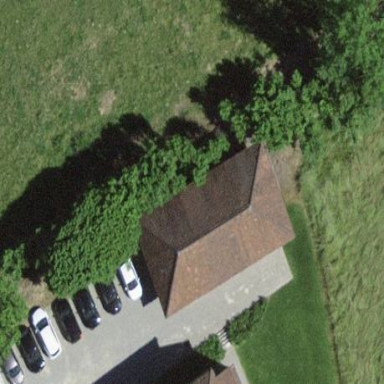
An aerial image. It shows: Barn.